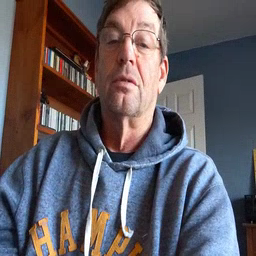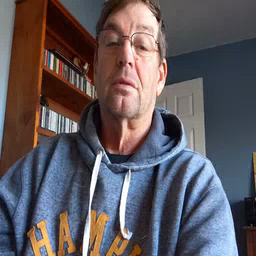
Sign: scissors